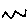
Label: zigzag